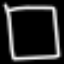
Label: square